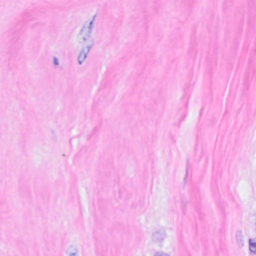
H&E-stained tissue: Breast